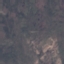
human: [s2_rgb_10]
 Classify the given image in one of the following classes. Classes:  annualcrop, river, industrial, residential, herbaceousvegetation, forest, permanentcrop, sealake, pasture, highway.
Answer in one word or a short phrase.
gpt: HerbaceousVegetation